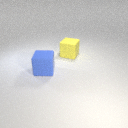
large blue rubber cube in front of large yellow rubber cube